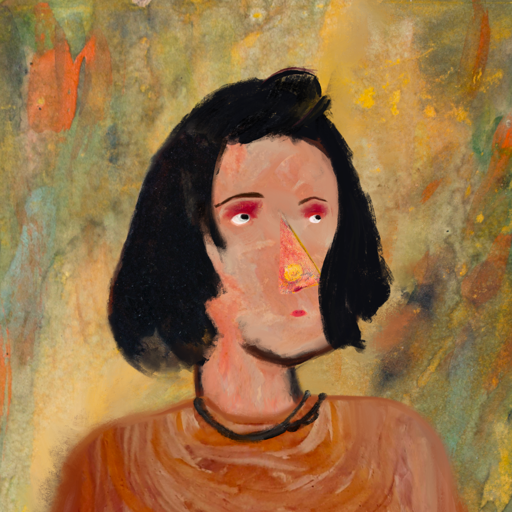
Background: Comrade, Head And Neck Side: Roy_Bahadur, Face Side: Irani, Bust: Pious_Lady, Hair Side: Mosgoul, Head Accessory: Blank, Second Necklace: Blank, Necklace: Orphan, Baby: Blank